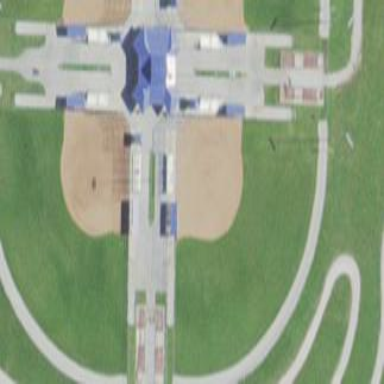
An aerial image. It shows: Pitch designated for baseball and softball activities.